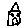
Label: house